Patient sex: F
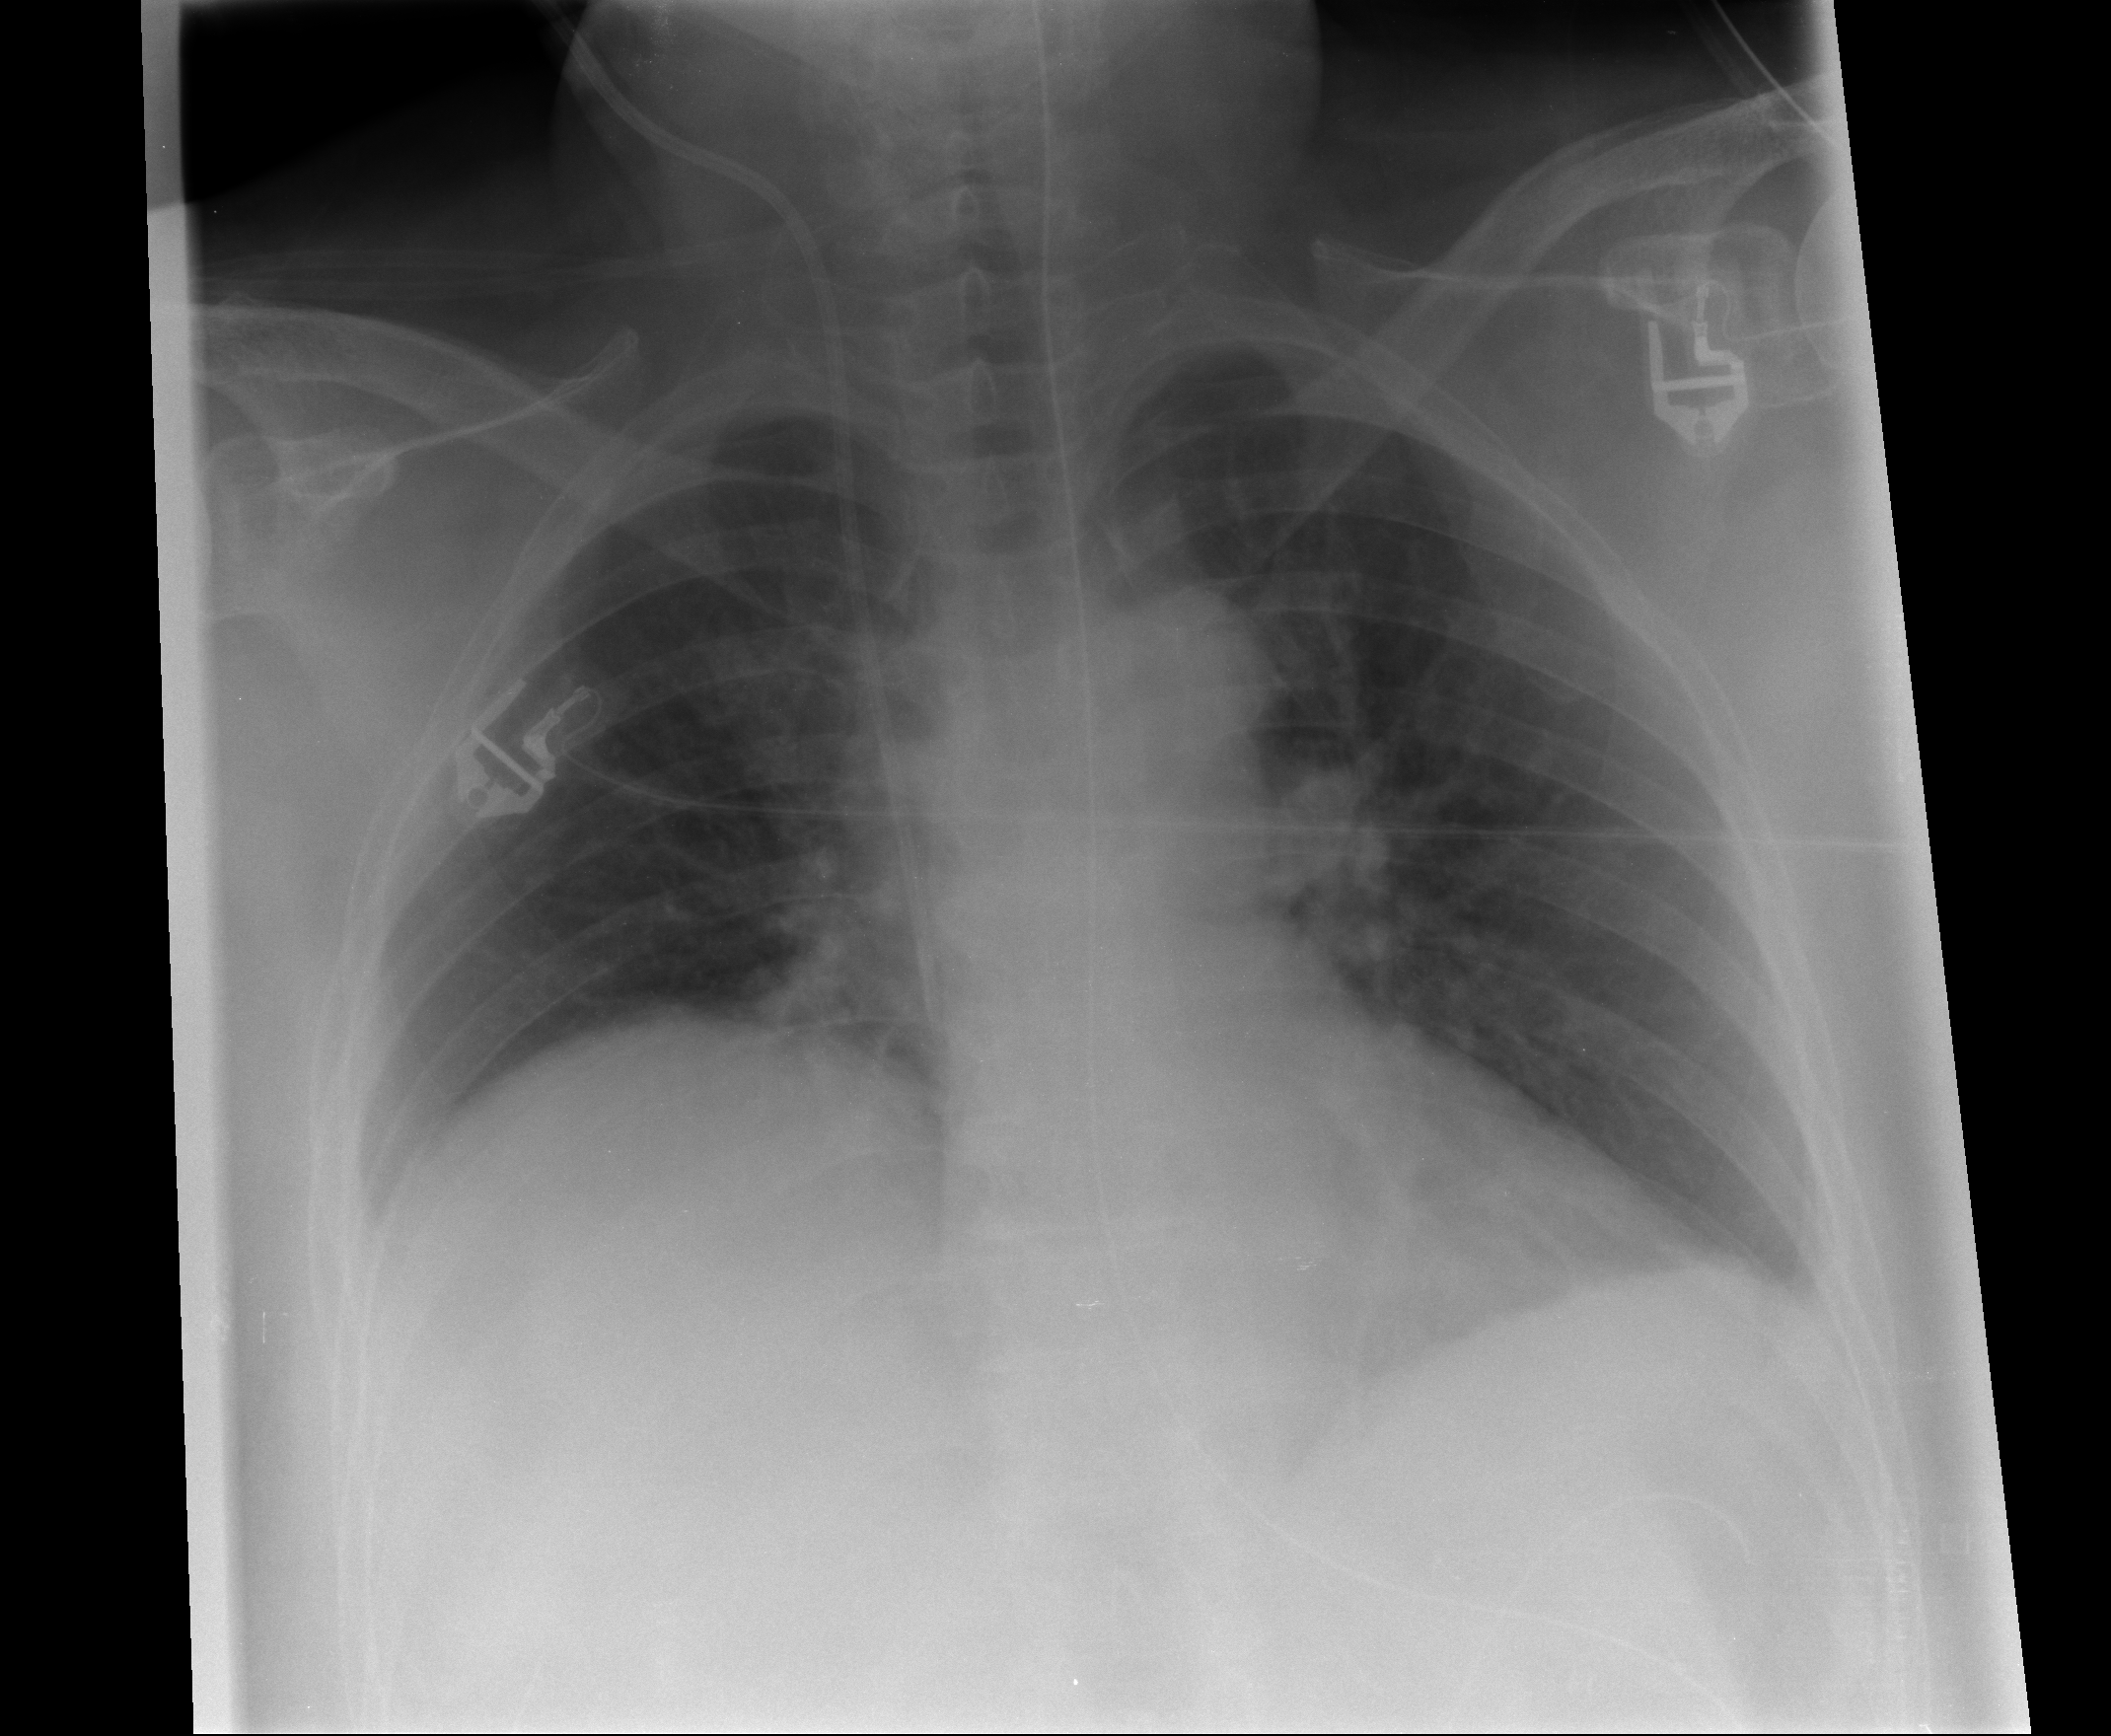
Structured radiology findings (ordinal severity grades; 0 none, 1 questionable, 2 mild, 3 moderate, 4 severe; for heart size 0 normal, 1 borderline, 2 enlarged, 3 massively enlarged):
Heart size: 0
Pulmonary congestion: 1
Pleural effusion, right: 1
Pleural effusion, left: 1
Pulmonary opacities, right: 0
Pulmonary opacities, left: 0
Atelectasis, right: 2
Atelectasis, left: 2